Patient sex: M
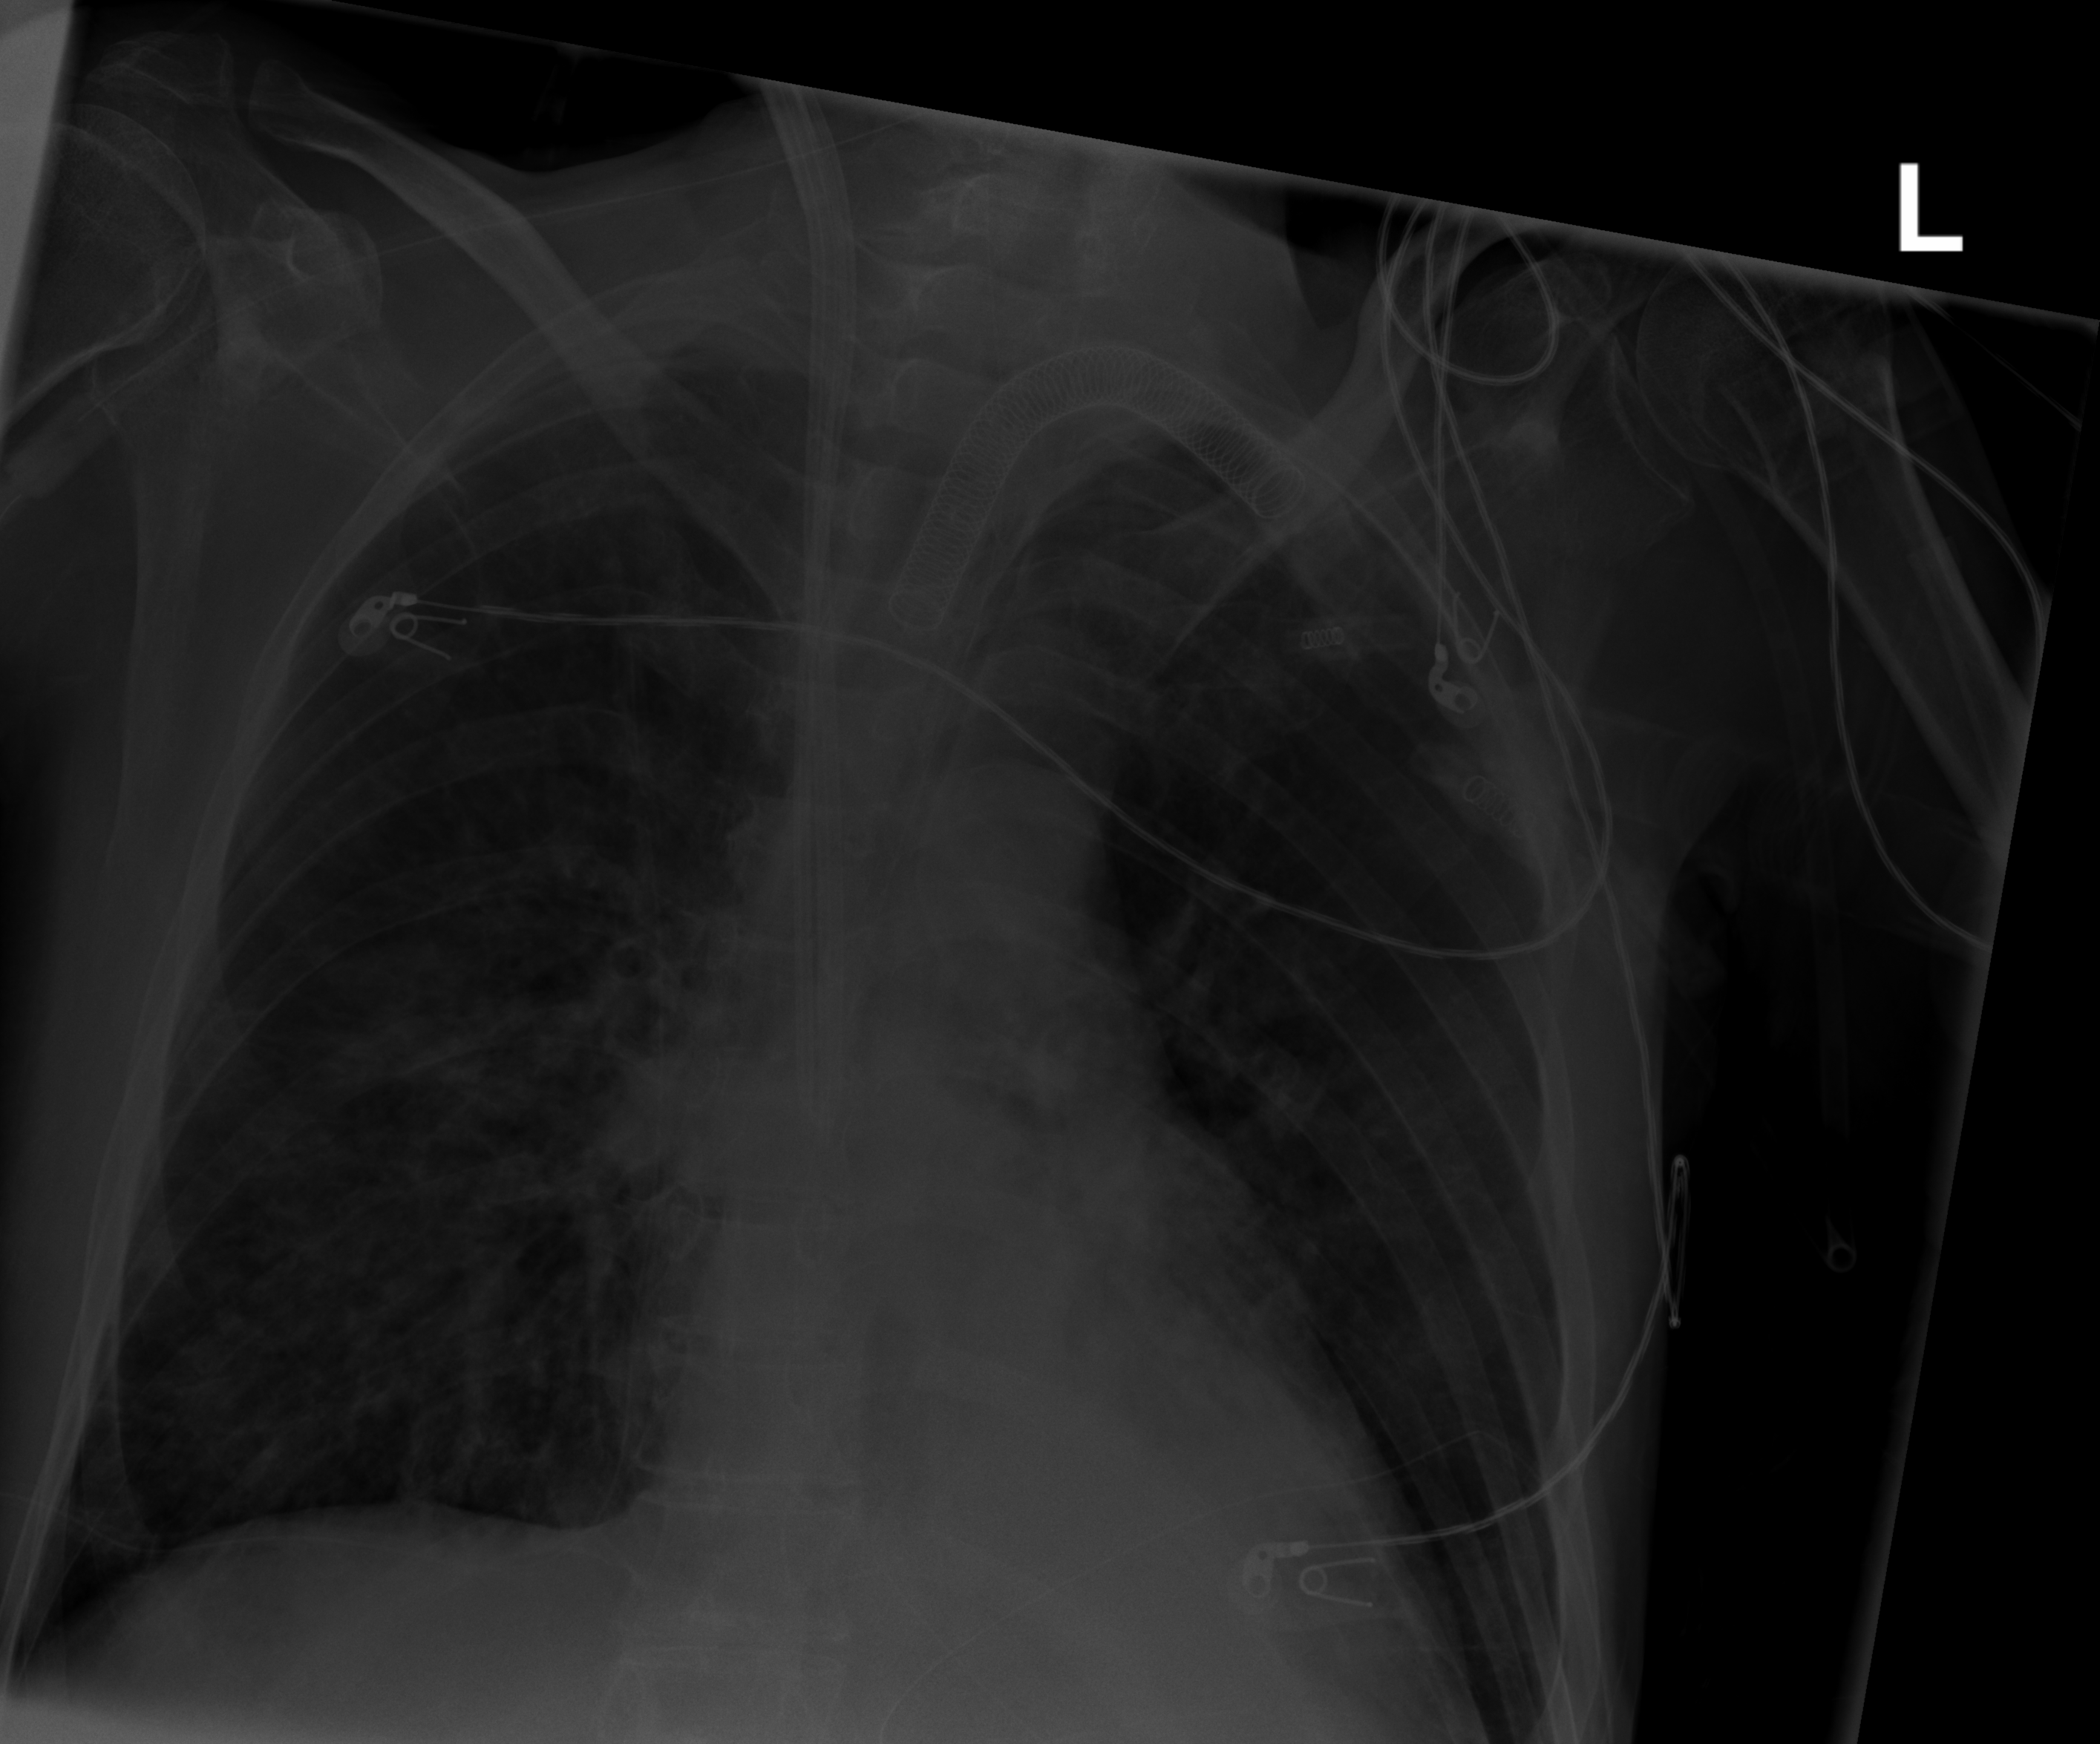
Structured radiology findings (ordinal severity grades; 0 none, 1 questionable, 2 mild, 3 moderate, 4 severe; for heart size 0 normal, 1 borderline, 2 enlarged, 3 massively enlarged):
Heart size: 1
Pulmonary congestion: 0
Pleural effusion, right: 0
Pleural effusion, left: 0
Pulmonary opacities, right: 3
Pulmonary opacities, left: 2
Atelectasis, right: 2
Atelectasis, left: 2